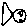
Label: fish